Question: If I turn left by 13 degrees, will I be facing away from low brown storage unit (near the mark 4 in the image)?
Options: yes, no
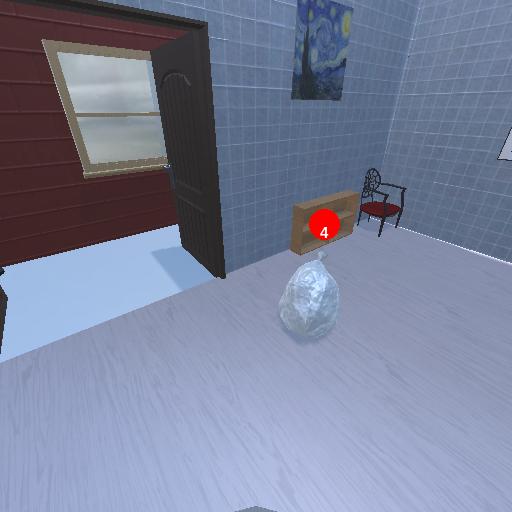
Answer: yes